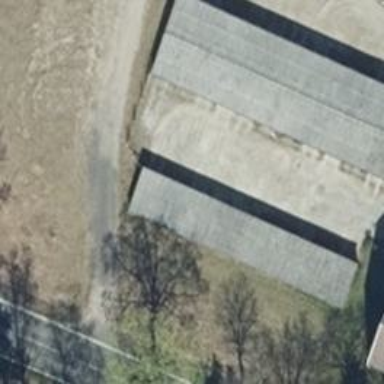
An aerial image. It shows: Row of garages with flat grey roofs.